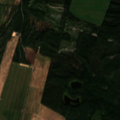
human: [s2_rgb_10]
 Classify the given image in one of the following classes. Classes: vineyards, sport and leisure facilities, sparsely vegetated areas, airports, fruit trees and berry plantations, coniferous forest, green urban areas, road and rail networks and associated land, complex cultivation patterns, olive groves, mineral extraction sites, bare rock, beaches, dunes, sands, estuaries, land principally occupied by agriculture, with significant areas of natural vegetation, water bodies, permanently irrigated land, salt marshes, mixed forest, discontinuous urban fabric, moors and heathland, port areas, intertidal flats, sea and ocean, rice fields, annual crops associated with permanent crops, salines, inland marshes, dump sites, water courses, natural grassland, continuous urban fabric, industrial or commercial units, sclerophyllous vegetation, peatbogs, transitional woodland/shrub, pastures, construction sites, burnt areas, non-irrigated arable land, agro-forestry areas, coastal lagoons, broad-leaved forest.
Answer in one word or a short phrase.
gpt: non-irrigated arable land, broad-leaved forest, coniferous forest, transitional woodland/shrub